Interaction volume radius: 5 \u00c5
Interaction volume height: 35 \u00c5
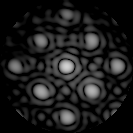
Disorder parameter: 0.1379